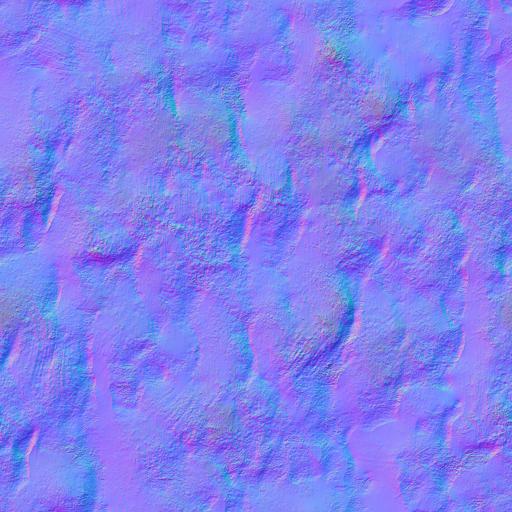
dirt dirty ground mud